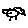
Label: bird